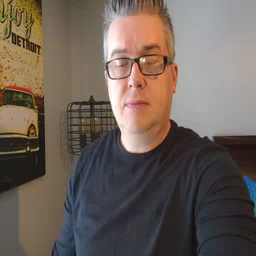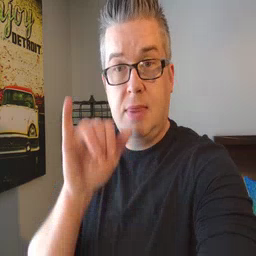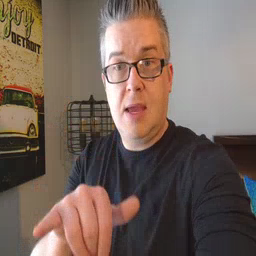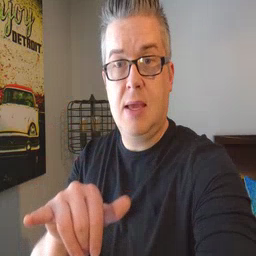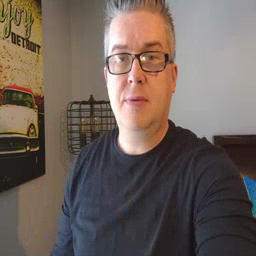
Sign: that